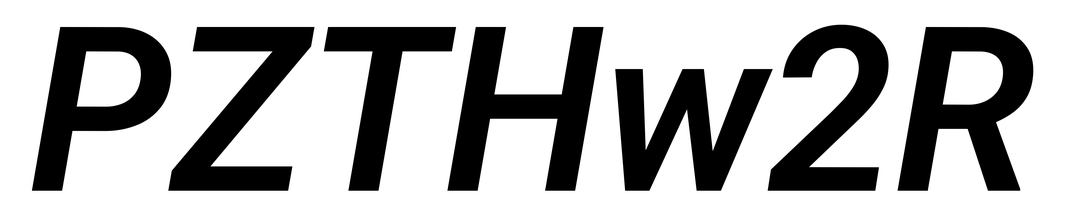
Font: Roboto-Italic_SemiBold_Italic